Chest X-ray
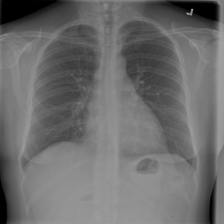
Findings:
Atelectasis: negative
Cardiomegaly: negative
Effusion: negative
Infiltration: negative
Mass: negative
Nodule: negative
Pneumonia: negative
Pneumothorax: negative
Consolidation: negative
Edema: negative
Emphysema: negative
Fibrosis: negative
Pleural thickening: negative
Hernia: negative